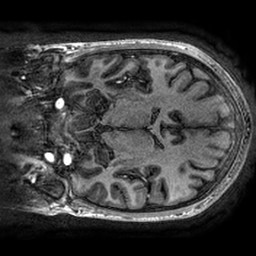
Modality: T1w
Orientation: coronal
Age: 33
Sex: female
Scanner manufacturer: ge
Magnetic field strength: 3 T
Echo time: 0.002736 s